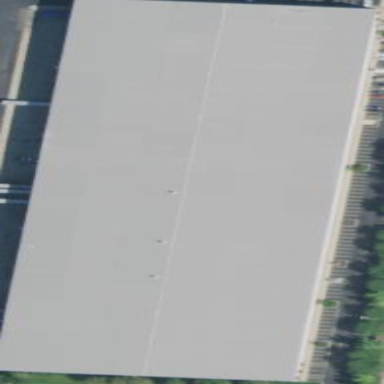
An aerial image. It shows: Warehouse building.